Field crop: tomato
Growth stage: 1
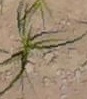
Species: cyperus